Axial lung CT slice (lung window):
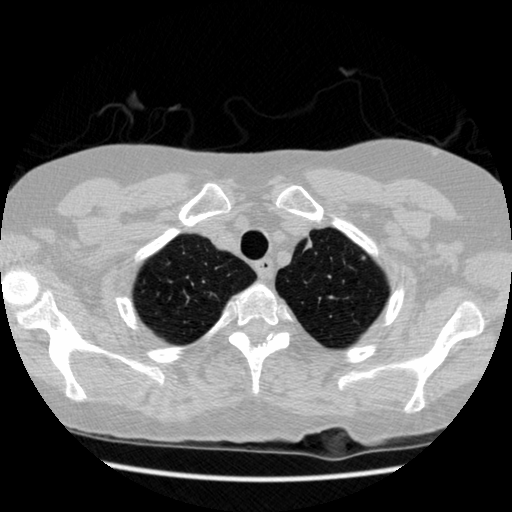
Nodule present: no